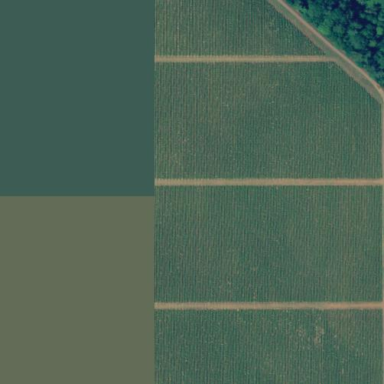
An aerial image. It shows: Vineyard where grapes are grown.